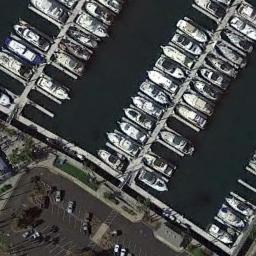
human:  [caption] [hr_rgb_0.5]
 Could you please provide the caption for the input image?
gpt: There are many ships in the harbor .

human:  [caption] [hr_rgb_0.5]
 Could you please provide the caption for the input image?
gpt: The harbor has lots of neatly docked boats and a parking lot is next to the harbor .

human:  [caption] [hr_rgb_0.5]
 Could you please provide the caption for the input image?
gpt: There are few ships in the harbor .

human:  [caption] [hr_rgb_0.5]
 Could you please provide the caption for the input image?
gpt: Many ships are neatly moored in the harbor next to the parking lot .

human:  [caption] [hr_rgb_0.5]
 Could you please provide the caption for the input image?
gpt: There are many ships and a parking lot at the harbor .